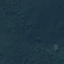
Label: Forest